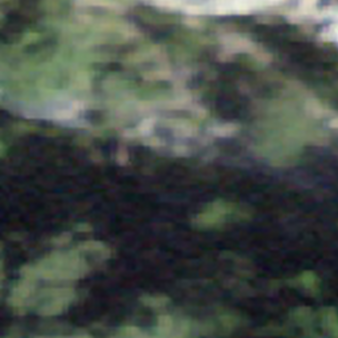
Label: other